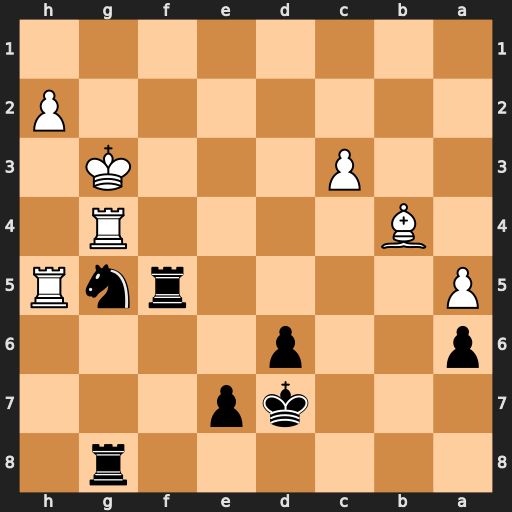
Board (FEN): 6r1/3kp3/p2p4/P4rnR/1B4R1/2P3K1/7P/8
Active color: b
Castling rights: -
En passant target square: -
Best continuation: Ne4+ Kh4 Rxh5+